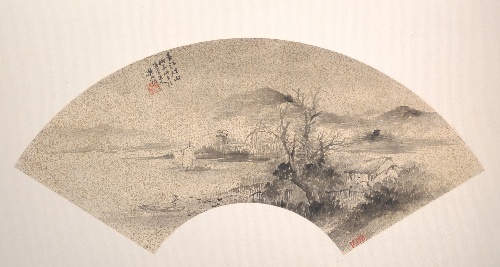
Title: 近代  吳石僊  春江煙雨  扇面|Misty Rain on the River in Spring
Artist: Wu Shixian
Artist bio: Chinese, died 1916
Object type: Folding fan mounted as an album leaf
Classification: Paintings
Medium: Folding fan mounted as an album leaf; ink on gold-flecked paper
Culture: China
Period: Qing dynasty (1644–1911)
Dimensions: 7 1/8 x 20 1/4 in. (18.1 x 51.4 cm)
Department: Asian Art
Credit line: Gift of Robert Hatfield Ellsworth, in memory of La Ferne Hatfield Ellsworth, 1986
Accession year: 1986
Repository: Metropolitan Museum of Art, New York, NY
Tags: Rivers|Landscapes